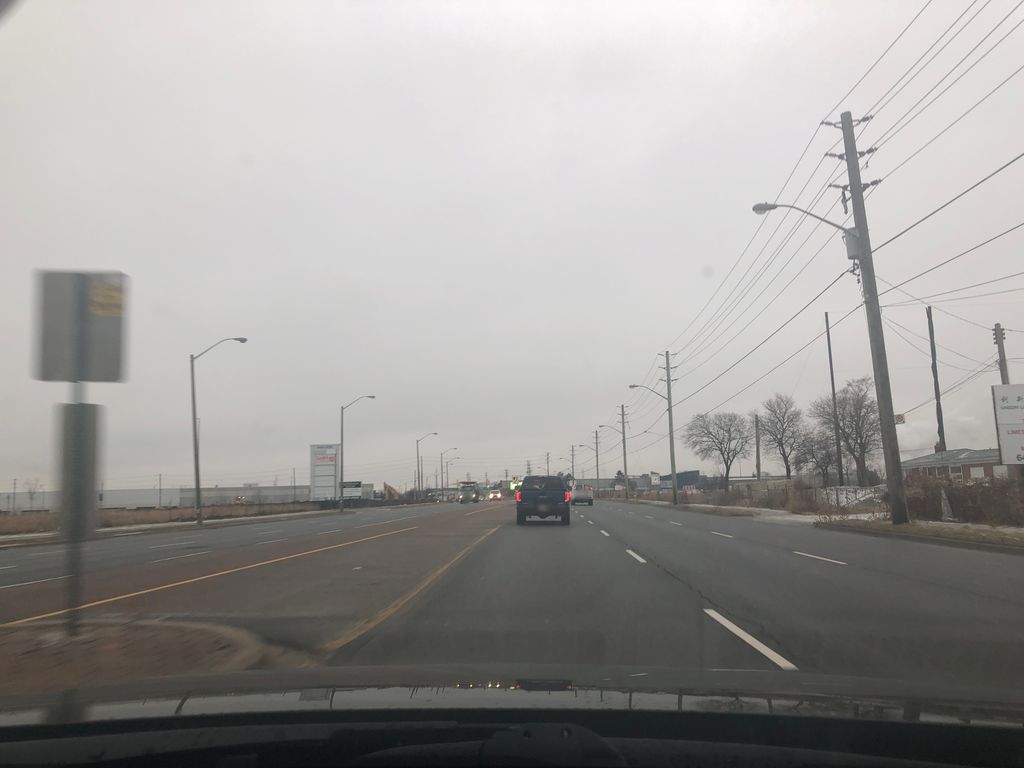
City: toronto